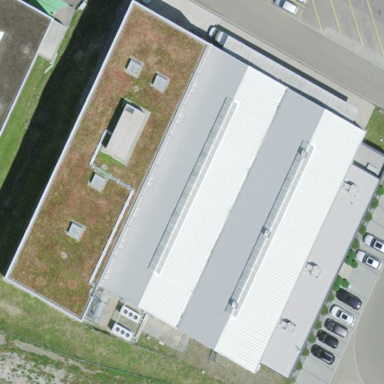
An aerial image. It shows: Industrial building.